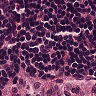
Metastatic tissue present: no